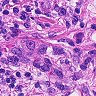
Metastatic tissue present: yes